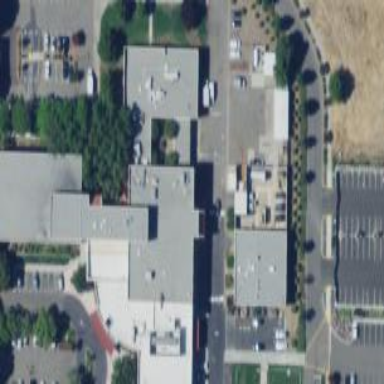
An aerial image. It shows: Hospital building.